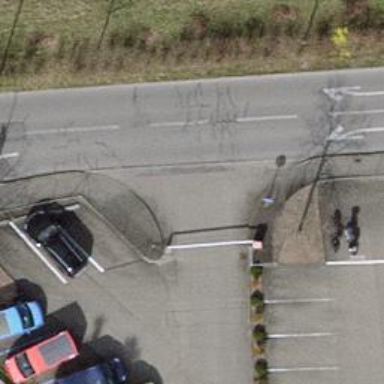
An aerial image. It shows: Lift gate barrier.